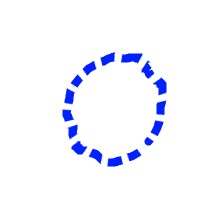
Shape: circle